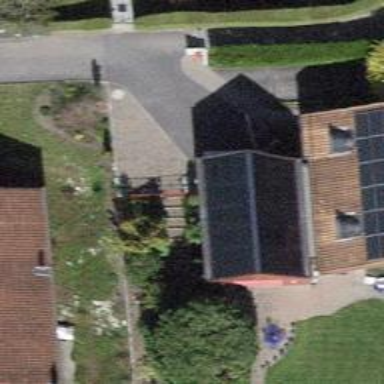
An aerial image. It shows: Solar power generator utilizing photovoltaic technology with solar photovoltaic panels.